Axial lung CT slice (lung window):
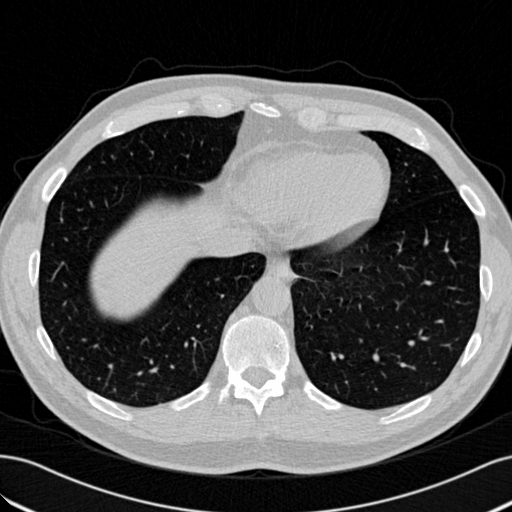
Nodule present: no